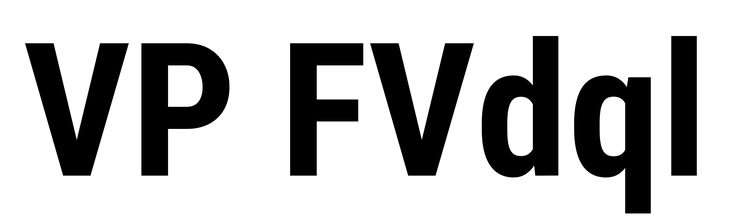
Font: Roboto_Condensed_Bold